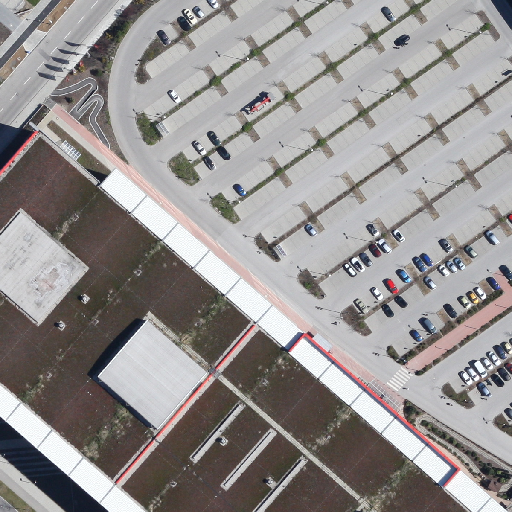
Referring expression: sidewalk